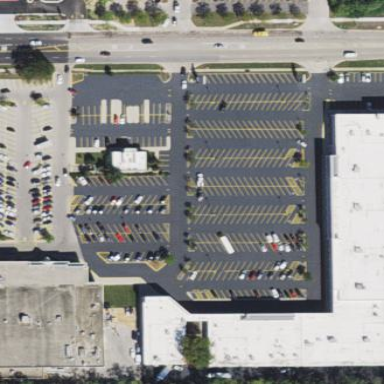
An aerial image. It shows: Retail area.